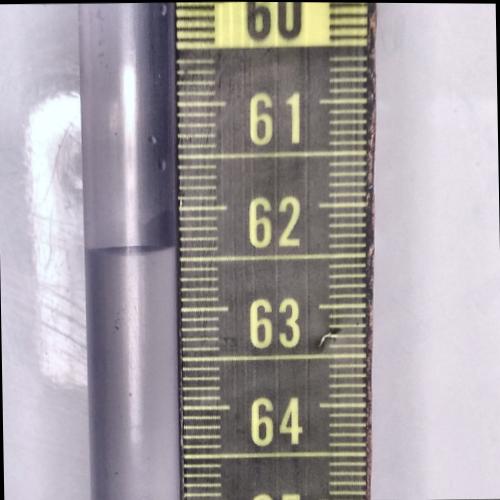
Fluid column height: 62.4 cm